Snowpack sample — Snodgrass Mountain, Crested Butte, Colorado (2/4/25, 12:06 PM MST)
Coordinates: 38.923, -106.968
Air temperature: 35 °F
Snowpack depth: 80 cm
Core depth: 70 cm
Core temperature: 32 °F
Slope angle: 14°, slope face: 78°
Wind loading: low
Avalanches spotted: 0
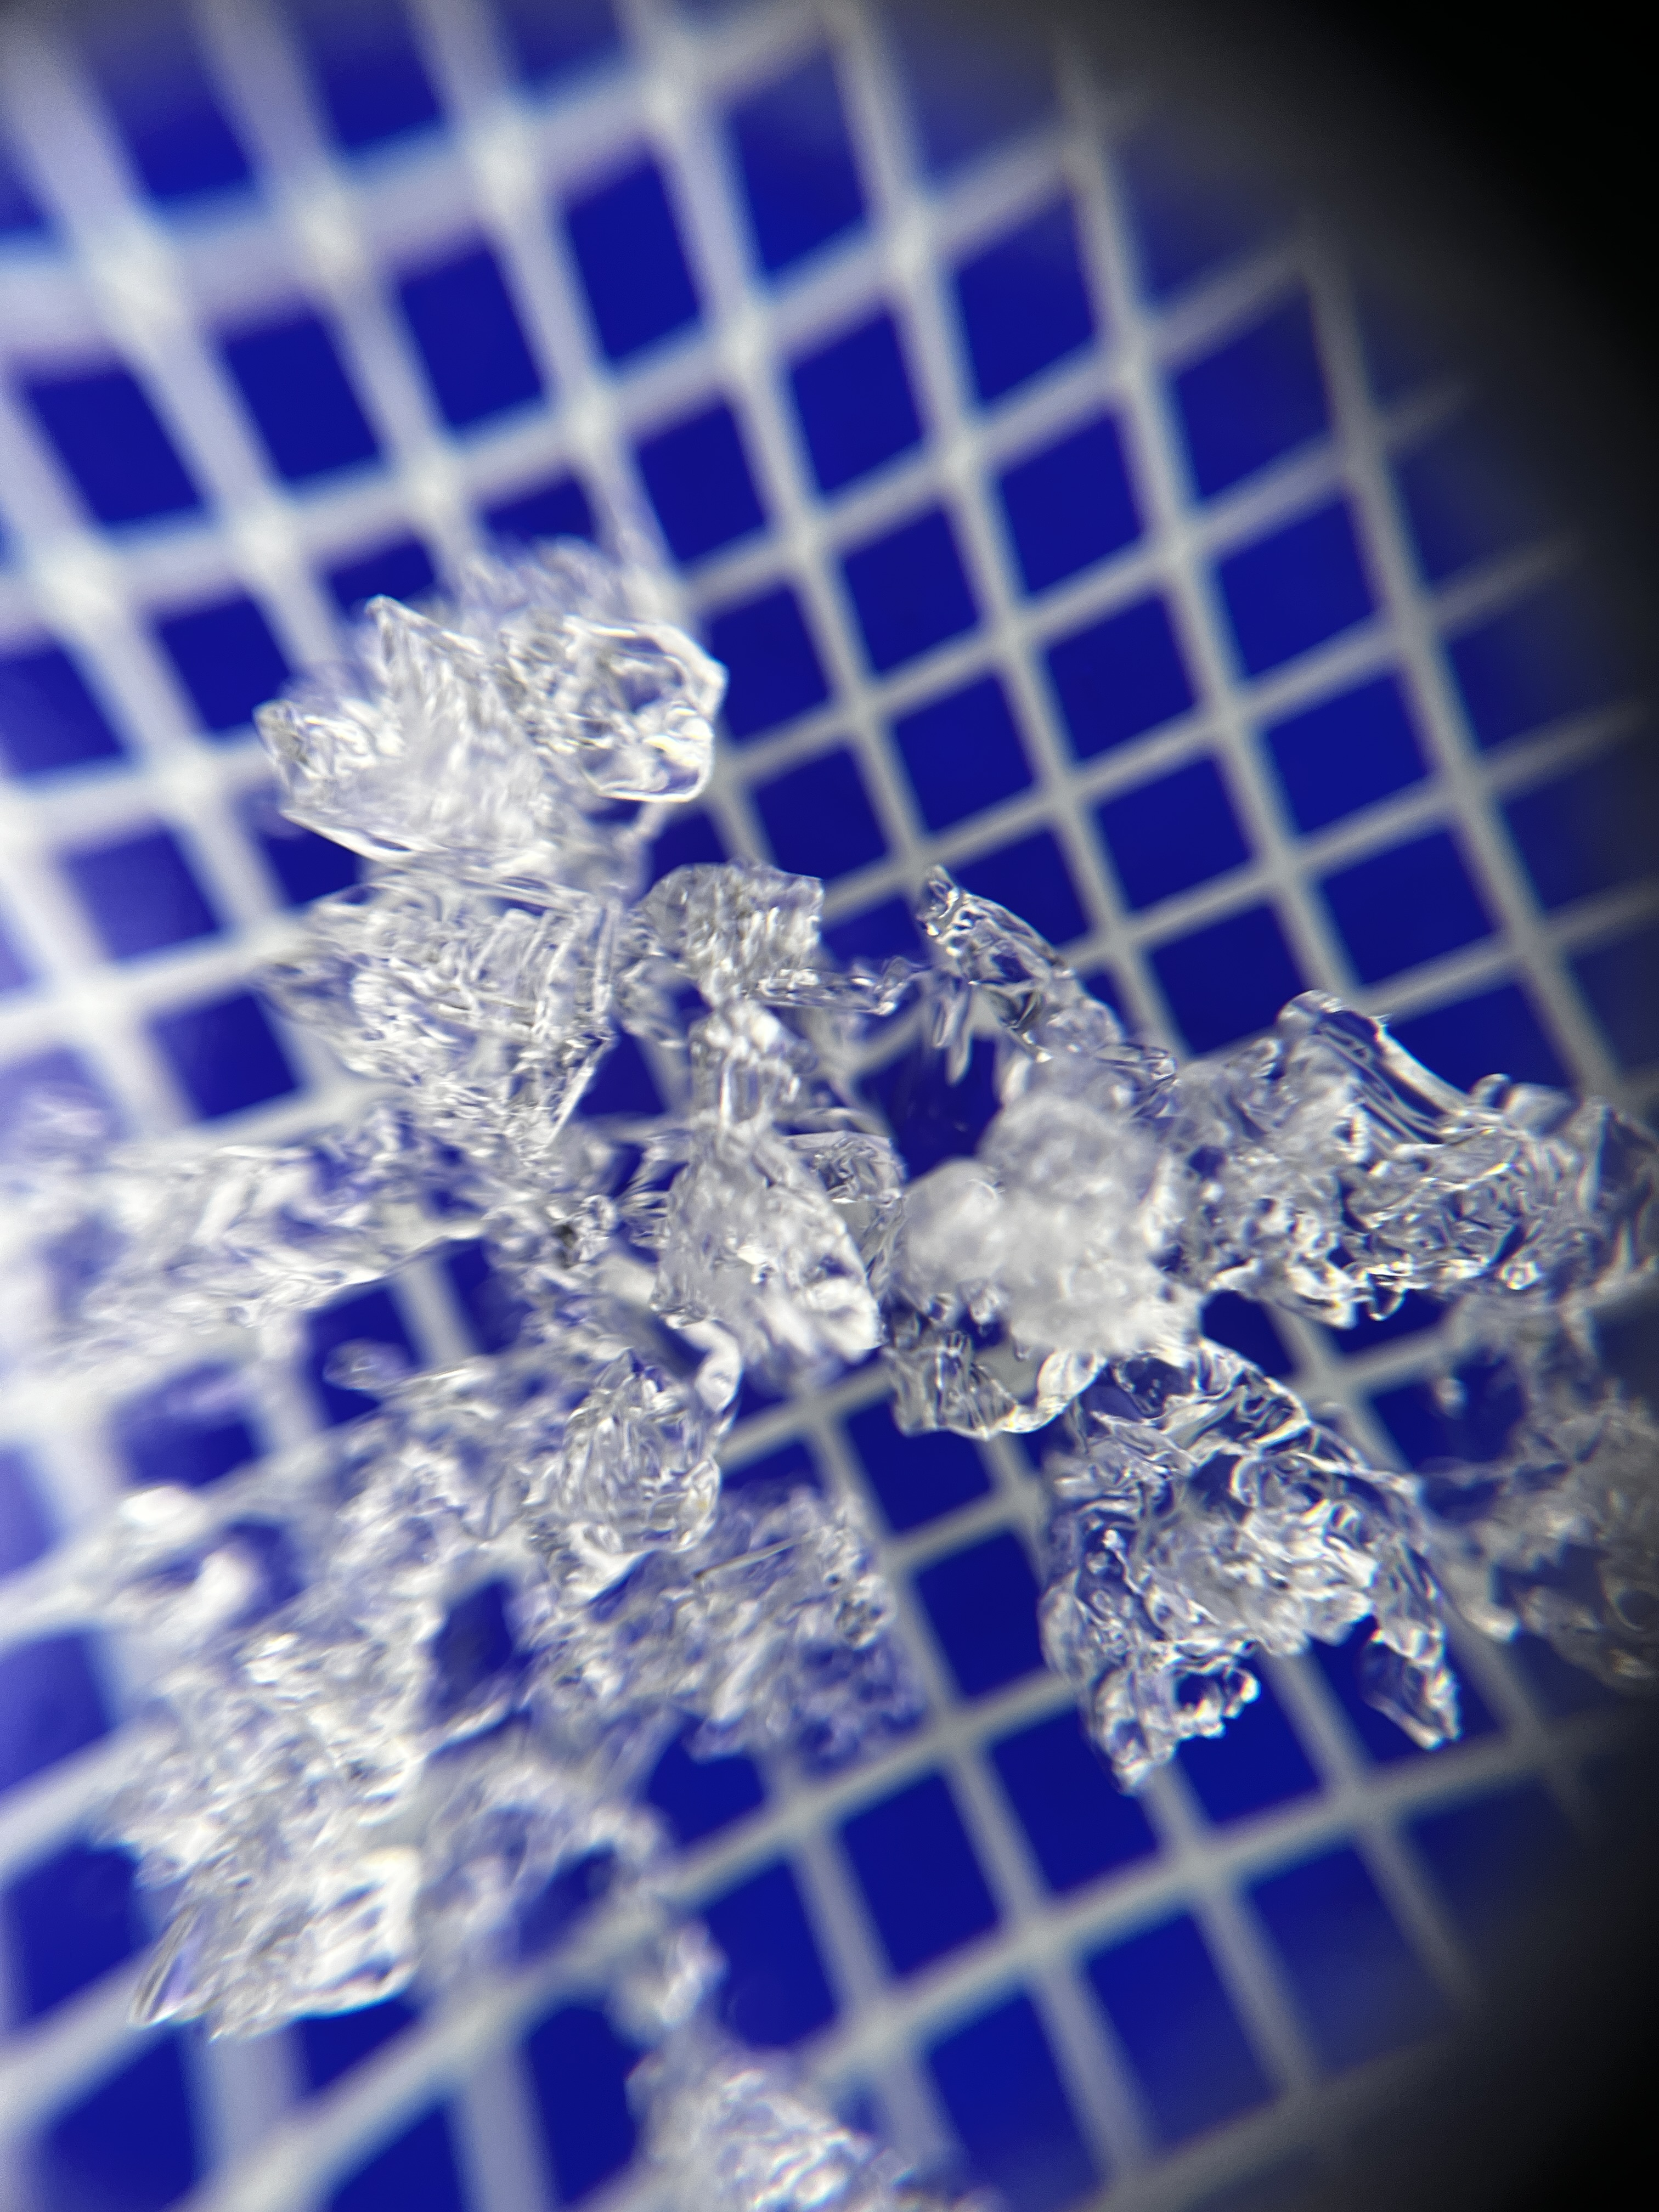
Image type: magnified_profile
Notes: No avalanches nearby, unusually warm weather for the last month reported by residents, Collected 25 yards from treeline